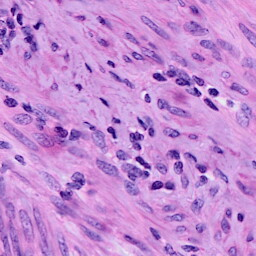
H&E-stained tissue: Cervix